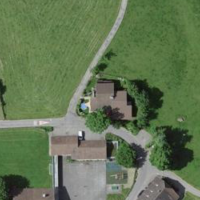
EUNIS habitat code: 55
Species observed at this site:
Ficaria verna